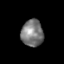
Tissue: skin
Cell type: Epithelial cells
Senescence score: 0.2563
Nuclear area (px): 574
Mean DAPI intensity: 122.657